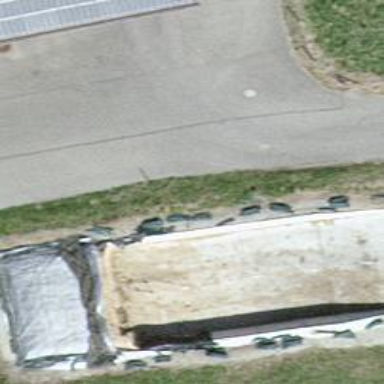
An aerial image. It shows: Bunker silo.